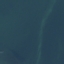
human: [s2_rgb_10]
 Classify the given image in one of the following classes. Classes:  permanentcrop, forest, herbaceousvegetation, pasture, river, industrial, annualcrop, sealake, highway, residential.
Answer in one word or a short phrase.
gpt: SeaLake